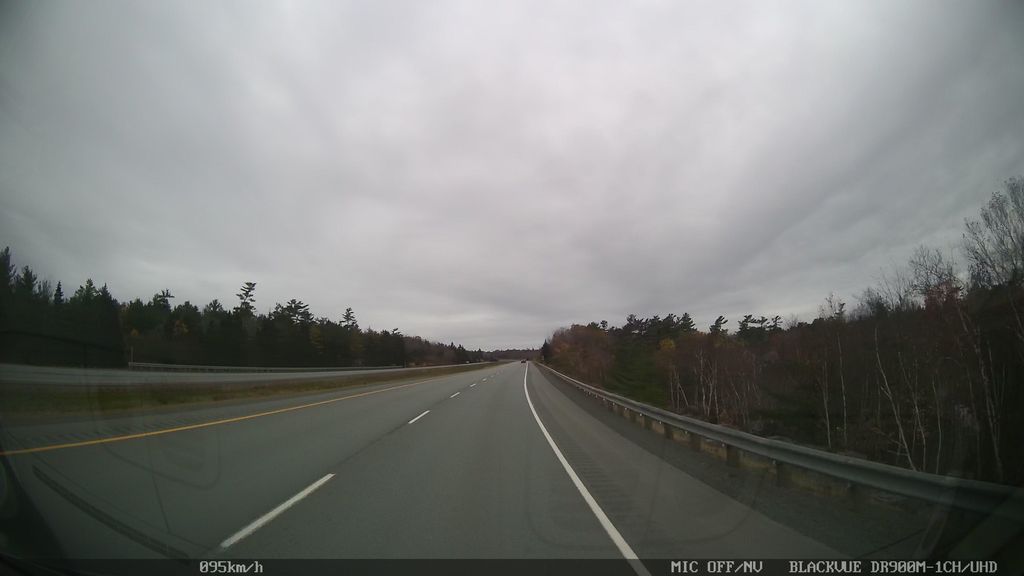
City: halifax